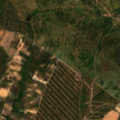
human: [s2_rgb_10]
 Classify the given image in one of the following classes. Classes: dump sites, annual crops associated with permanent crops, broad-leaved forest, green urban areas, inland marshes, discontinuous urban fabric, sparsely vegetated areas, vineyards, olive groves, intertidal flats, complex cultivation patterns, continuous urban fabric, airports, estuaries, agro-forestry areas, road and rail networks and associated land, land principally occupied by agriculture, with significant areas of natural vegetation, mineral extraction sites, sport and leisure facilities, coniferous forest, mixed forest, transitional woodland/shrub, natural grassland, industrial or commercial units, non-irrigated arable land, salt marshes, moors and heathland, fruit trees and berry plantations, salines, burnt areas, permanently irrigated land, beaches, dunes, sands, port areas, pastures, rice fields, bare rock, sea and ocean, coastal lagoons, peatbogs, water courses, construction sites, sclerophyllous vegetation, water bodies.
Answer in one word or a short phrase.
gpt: continuous urban fabric